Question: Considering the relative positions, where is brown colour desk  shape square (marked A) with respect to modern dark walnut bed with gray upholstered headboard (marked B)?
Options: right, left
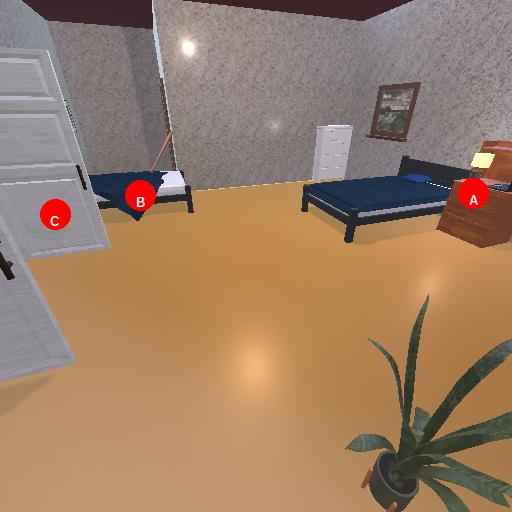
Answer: right